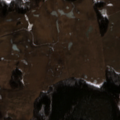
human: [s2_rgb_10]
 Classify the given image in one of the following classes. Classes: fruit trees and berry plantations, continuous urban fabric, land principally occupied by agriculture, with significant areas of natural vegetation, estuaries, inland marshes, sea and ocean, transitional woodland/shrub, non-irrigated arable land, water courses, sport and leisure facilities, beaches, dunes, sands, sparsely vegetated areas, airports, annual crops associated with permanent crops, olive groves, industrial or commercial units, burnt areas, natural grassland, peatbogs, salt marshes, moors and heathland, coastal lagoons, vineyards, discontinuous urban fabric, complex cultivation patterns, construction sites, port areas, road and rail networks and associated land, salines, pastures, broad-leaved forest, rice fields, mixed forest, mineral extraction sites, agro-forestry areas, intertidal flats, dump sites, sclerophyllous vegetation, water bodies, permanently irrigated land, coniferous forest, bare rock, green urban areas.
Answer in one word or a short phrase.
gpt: non-irrigated arable land, land principally occupied by agriculture, with significant areas of natural vegetation, mixed forest